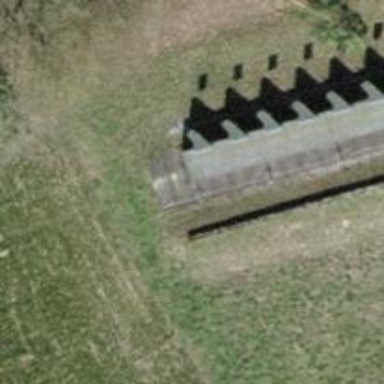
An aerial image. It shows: Retaining wall.